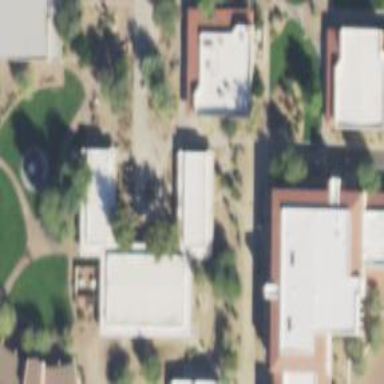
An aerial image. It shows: College building.